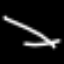
Label: line